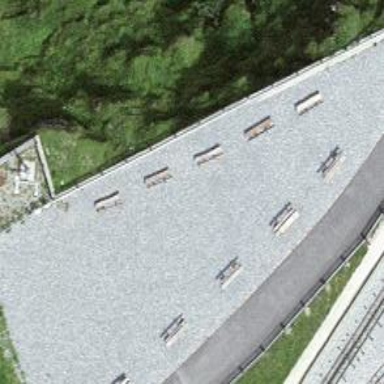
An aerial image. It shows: Bench for seating.